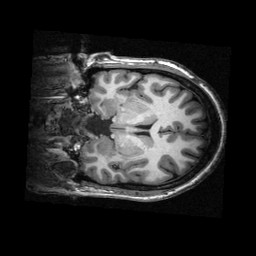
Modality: T1w
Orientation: coronal
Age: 20
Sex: female